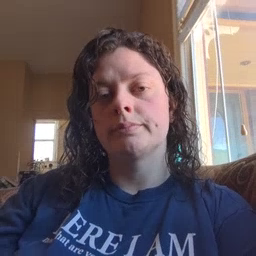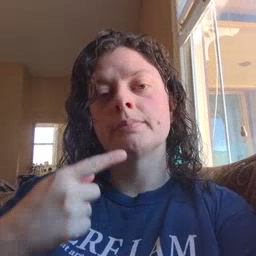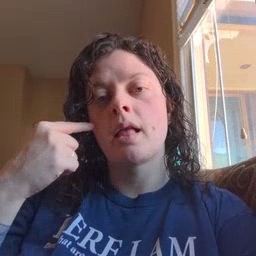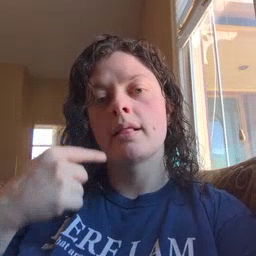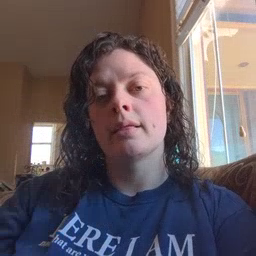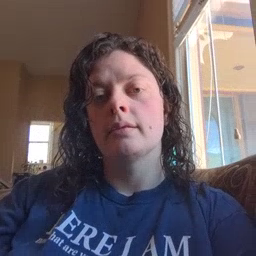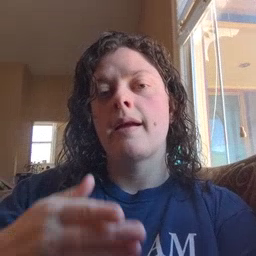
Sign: smile